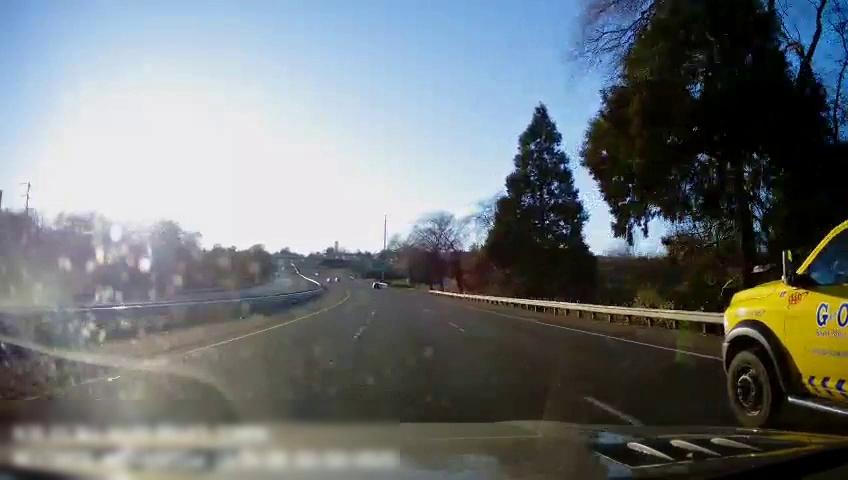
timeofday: Day
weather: Sunny
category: Drivable Space
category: Drivable Space
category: Vehicles | Truck
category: Lanes | Current Lane
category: Lanes | Current Lane
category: Lanes | Alternate Lane
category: Lanes | Alternate Lane